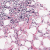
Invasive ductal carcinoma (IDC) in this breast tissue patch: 1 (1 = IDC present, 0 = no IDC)